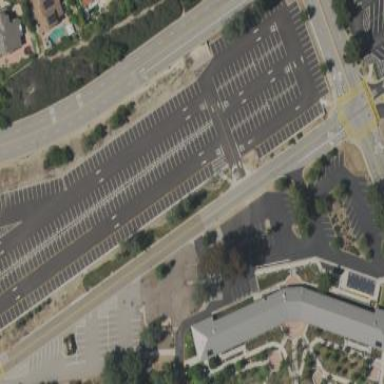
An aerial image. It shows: Parking area.